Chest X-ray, AP view. Patient: 27 years old, sex F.
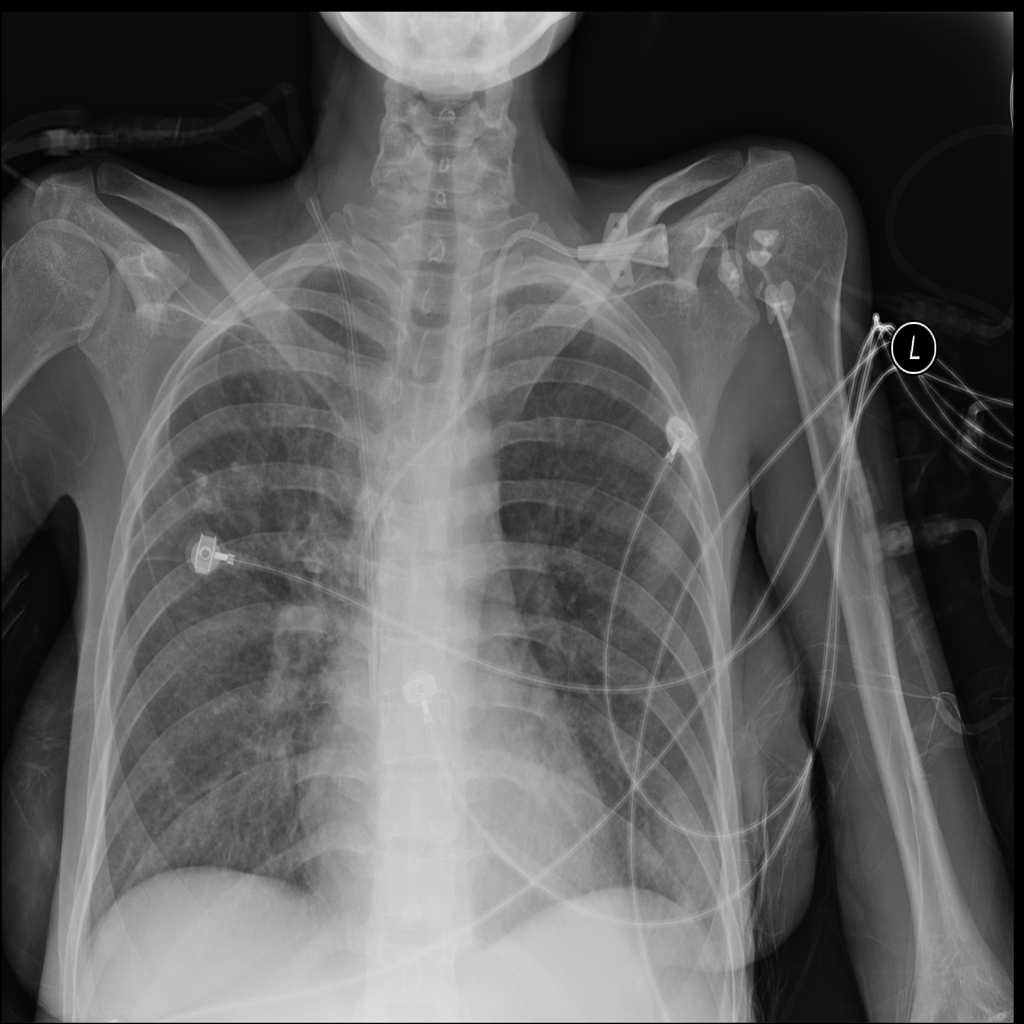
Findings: No Finding